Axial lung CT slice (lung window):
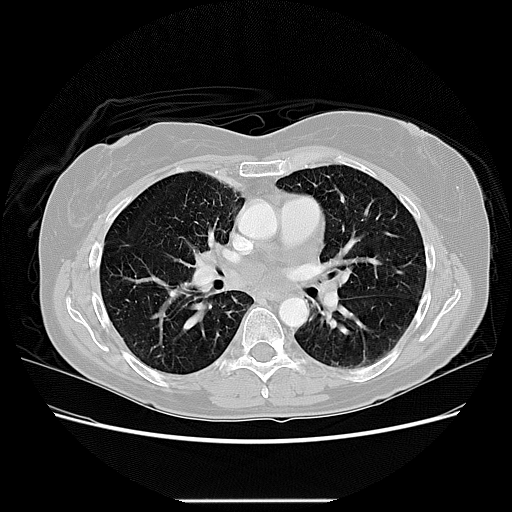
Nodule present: no